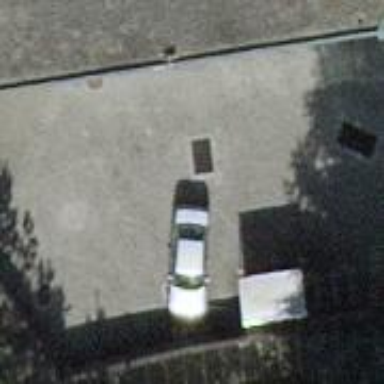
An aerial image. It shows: View of roof of building.